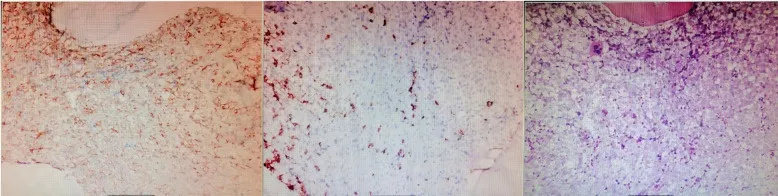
Immuohistochemical stainin of bone marrow biopsy (x200). The results showed a large amount of necrosis in the bone marrow tissue, with hyperactive proliferation of blasts in the necrotic part and few megakaryocytes and lymphocytes.
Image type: medical_photograph (skin_photograph)